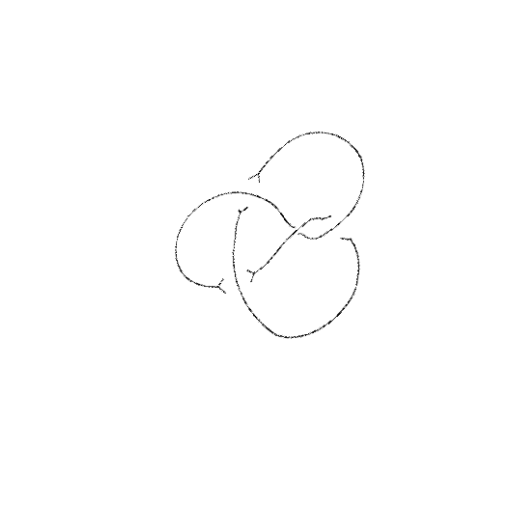
Crossing number: 4